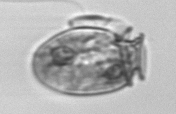
Label: Dinophysis_acuminata